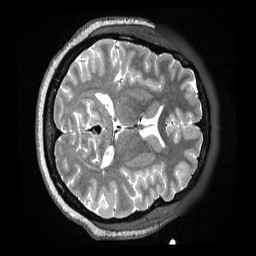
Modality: T2w
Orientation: axial
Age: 42
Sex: female